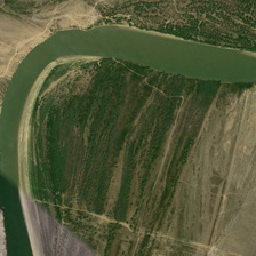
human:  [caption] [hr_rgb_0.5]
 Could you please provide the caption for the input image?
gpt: The mountain grass has just sprouted.

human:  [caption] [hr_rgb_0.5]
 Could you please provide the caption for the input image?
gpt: The grass on the mountain has just sprouted.

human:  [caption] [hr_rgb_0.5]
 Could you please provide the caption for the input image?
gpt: The mountain grass has just sprouted.

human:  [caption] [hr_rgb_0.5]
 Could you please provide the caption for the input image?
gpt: A river that runs through the mountains.

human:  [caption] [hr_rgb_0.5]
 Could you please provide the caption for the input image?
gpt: A river flowing through the mountains.